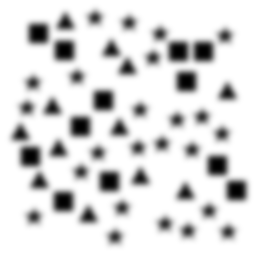
Squares: 12
Triangles: 12
Stars: 24
Total shapes: 48